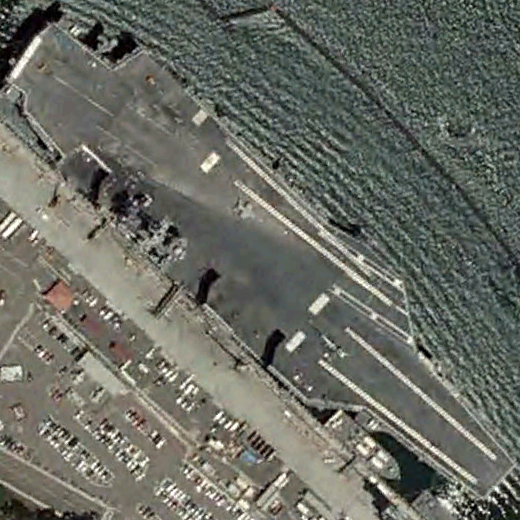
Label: aircraft_carrier